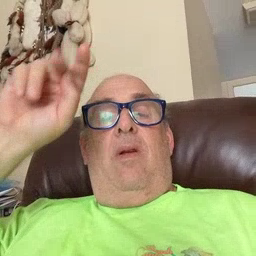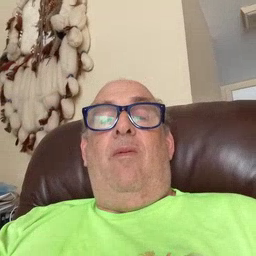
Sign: horse